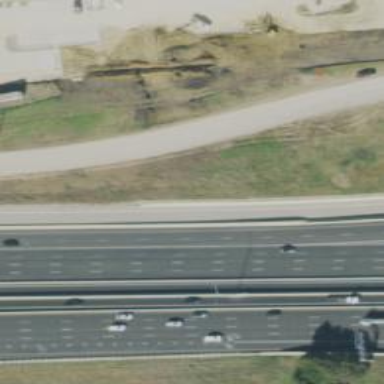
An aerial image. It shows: Motorway link.